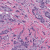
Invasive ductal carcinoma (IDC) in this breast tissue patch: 1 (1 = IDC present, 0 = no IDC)